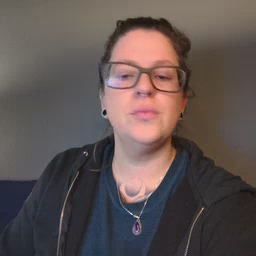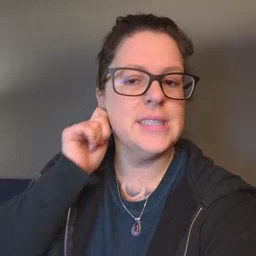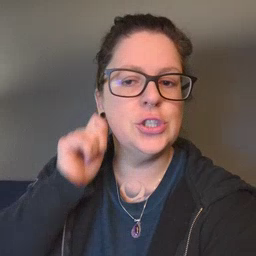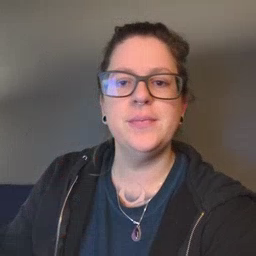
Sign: ear